Question: I have a serious problem with varchar in mysql.
This is my query :
'''
SELECT ak.'address', ak.lien1_amount, ak.'comp', ak.'zestimate', ak.'counvalue', IFNULL(COALESCE(ak.comp, ak.zestimate, ak.counvalue), 0) AS cmazestcv, CEIL( CAST(ak.lien1_amount AS DECIMAL(10,5)) ) AS testnum
FROM allinformationk AS ak
LEFT JOIN 'home_buyers_alias1' ON ak.'house id' = 'home_buyers_alias1'.'house id'
WHERE ak.'is_deleted' = 'no' AND ( (CASE WHEN ak.'sale date 4' IS NOT NULL THEN ak.'sale date 4' WHEN ak.'sale date 3' IS NOT NULL THEN ak.'sale date 3' WHEN ak.'sale date 2' IS NOT NULL THEN ak.'sale date 2' ELSE ak.'sale date' END) IS NOT NULL)
AND ( CAST(IFNULL(COALESCE(ak.comp, ak.zestimate, ak.counvalue), 0) AS DECIMAL(10,5)) > CAST(ak.lien1_amount AS DECIMAL(10,5)) )
AND ak.lien1_amount IS NOT NULL
LIMIT 0, 10;
'''
This is the result of my query :
The fields lien1_amount, comp, zestimate, counvalue are VARCHAR. This is why I am casting them to DECIMAL in my query. But still can't get it for testing as integer, you can see what lien1_amount gives in testnum column when I want to transform it to decimal.
How to change those varchar with comas to amount of money and test them ?
I can not do it since two days now.
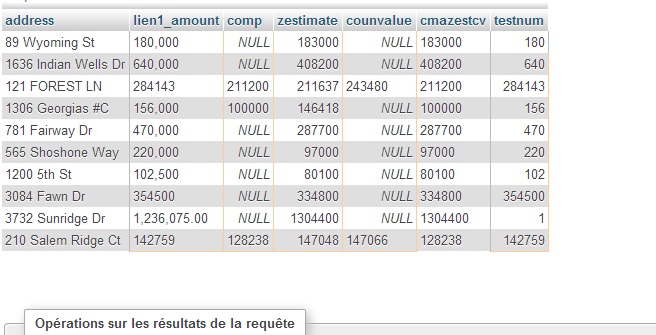
Answer: If the said columns are of type 'varchar' and hold value always, then just 'replace' the and use the result. No explicit cast is required.
And, if columns 'comp', 'zestimate', 'counvalue' too contain as part of them, then apply 'replace' on them too.
'''
SELECT ak.'address'
, CEIL( replace( ifnull( ak.lien1_amount, 0 ), ',', '' ) ) as lien1_amount
, replace( ifnull( ak.'comp', 0 ), ',', '' ) as 'comp'
, replace( ifnull( ak.'zestimate', 0 ), ',', '' ) as 'zestimate'
, replace( ifnull( ak.'counvalue', 0 ), ',', '' ) as 'counvalue'
, replace( ifnull( COALESCE( ak.comp, ak.zestimate, ak.counvalue )
, 0 ), ',', '' ) AS cmazestcv
FROM allinformationk AS ak
LEFT JOIN 'home_buyers_alias1'
ON ak.'house id' = 'home_buyers_alias1'.'house id'
WHERE ak.'is_deleted' = 'no'
AND ak.lien1_amount IS NOT NULL
AND COALESCE( ak.'sale date 4'
, ak.'sale date 3'
, ak.'sale date 2'
, ak.'sale date' ) IS NOT NULL
AND replace(
IFNULL( COALESCE( ak.comp, ak.zestimate, ak.counvalue ), 0 ), ',', '' )
> replace( ak.lien1_amount, ',', '' )
LIMIT 0, 10;
'''